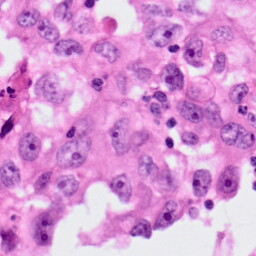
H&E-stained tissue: Lung